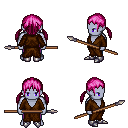
a pixel art fantasy rpg character, male body template, dark elf, purple skin, brown robe, magenta pants, pink twin-tailed hairstyle, metal boots, spear, four views (front, back, left, right), 2x2 character sprite sheet, small pixel art, hard edges, no anti-aliasing